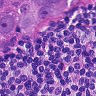
Metastatic tissue present: yes